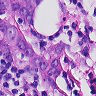
Metastatic tissue present: yes